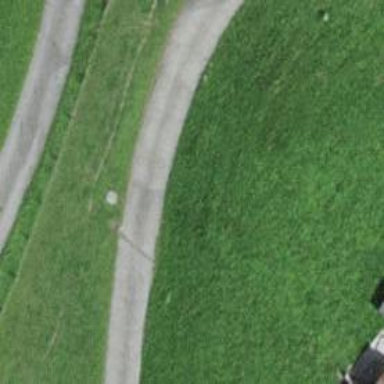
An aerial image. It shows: Well-maintained track road of grade 1.